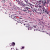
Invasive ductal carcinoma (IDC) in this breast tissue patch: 0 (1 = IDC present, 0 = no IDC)